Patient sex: M
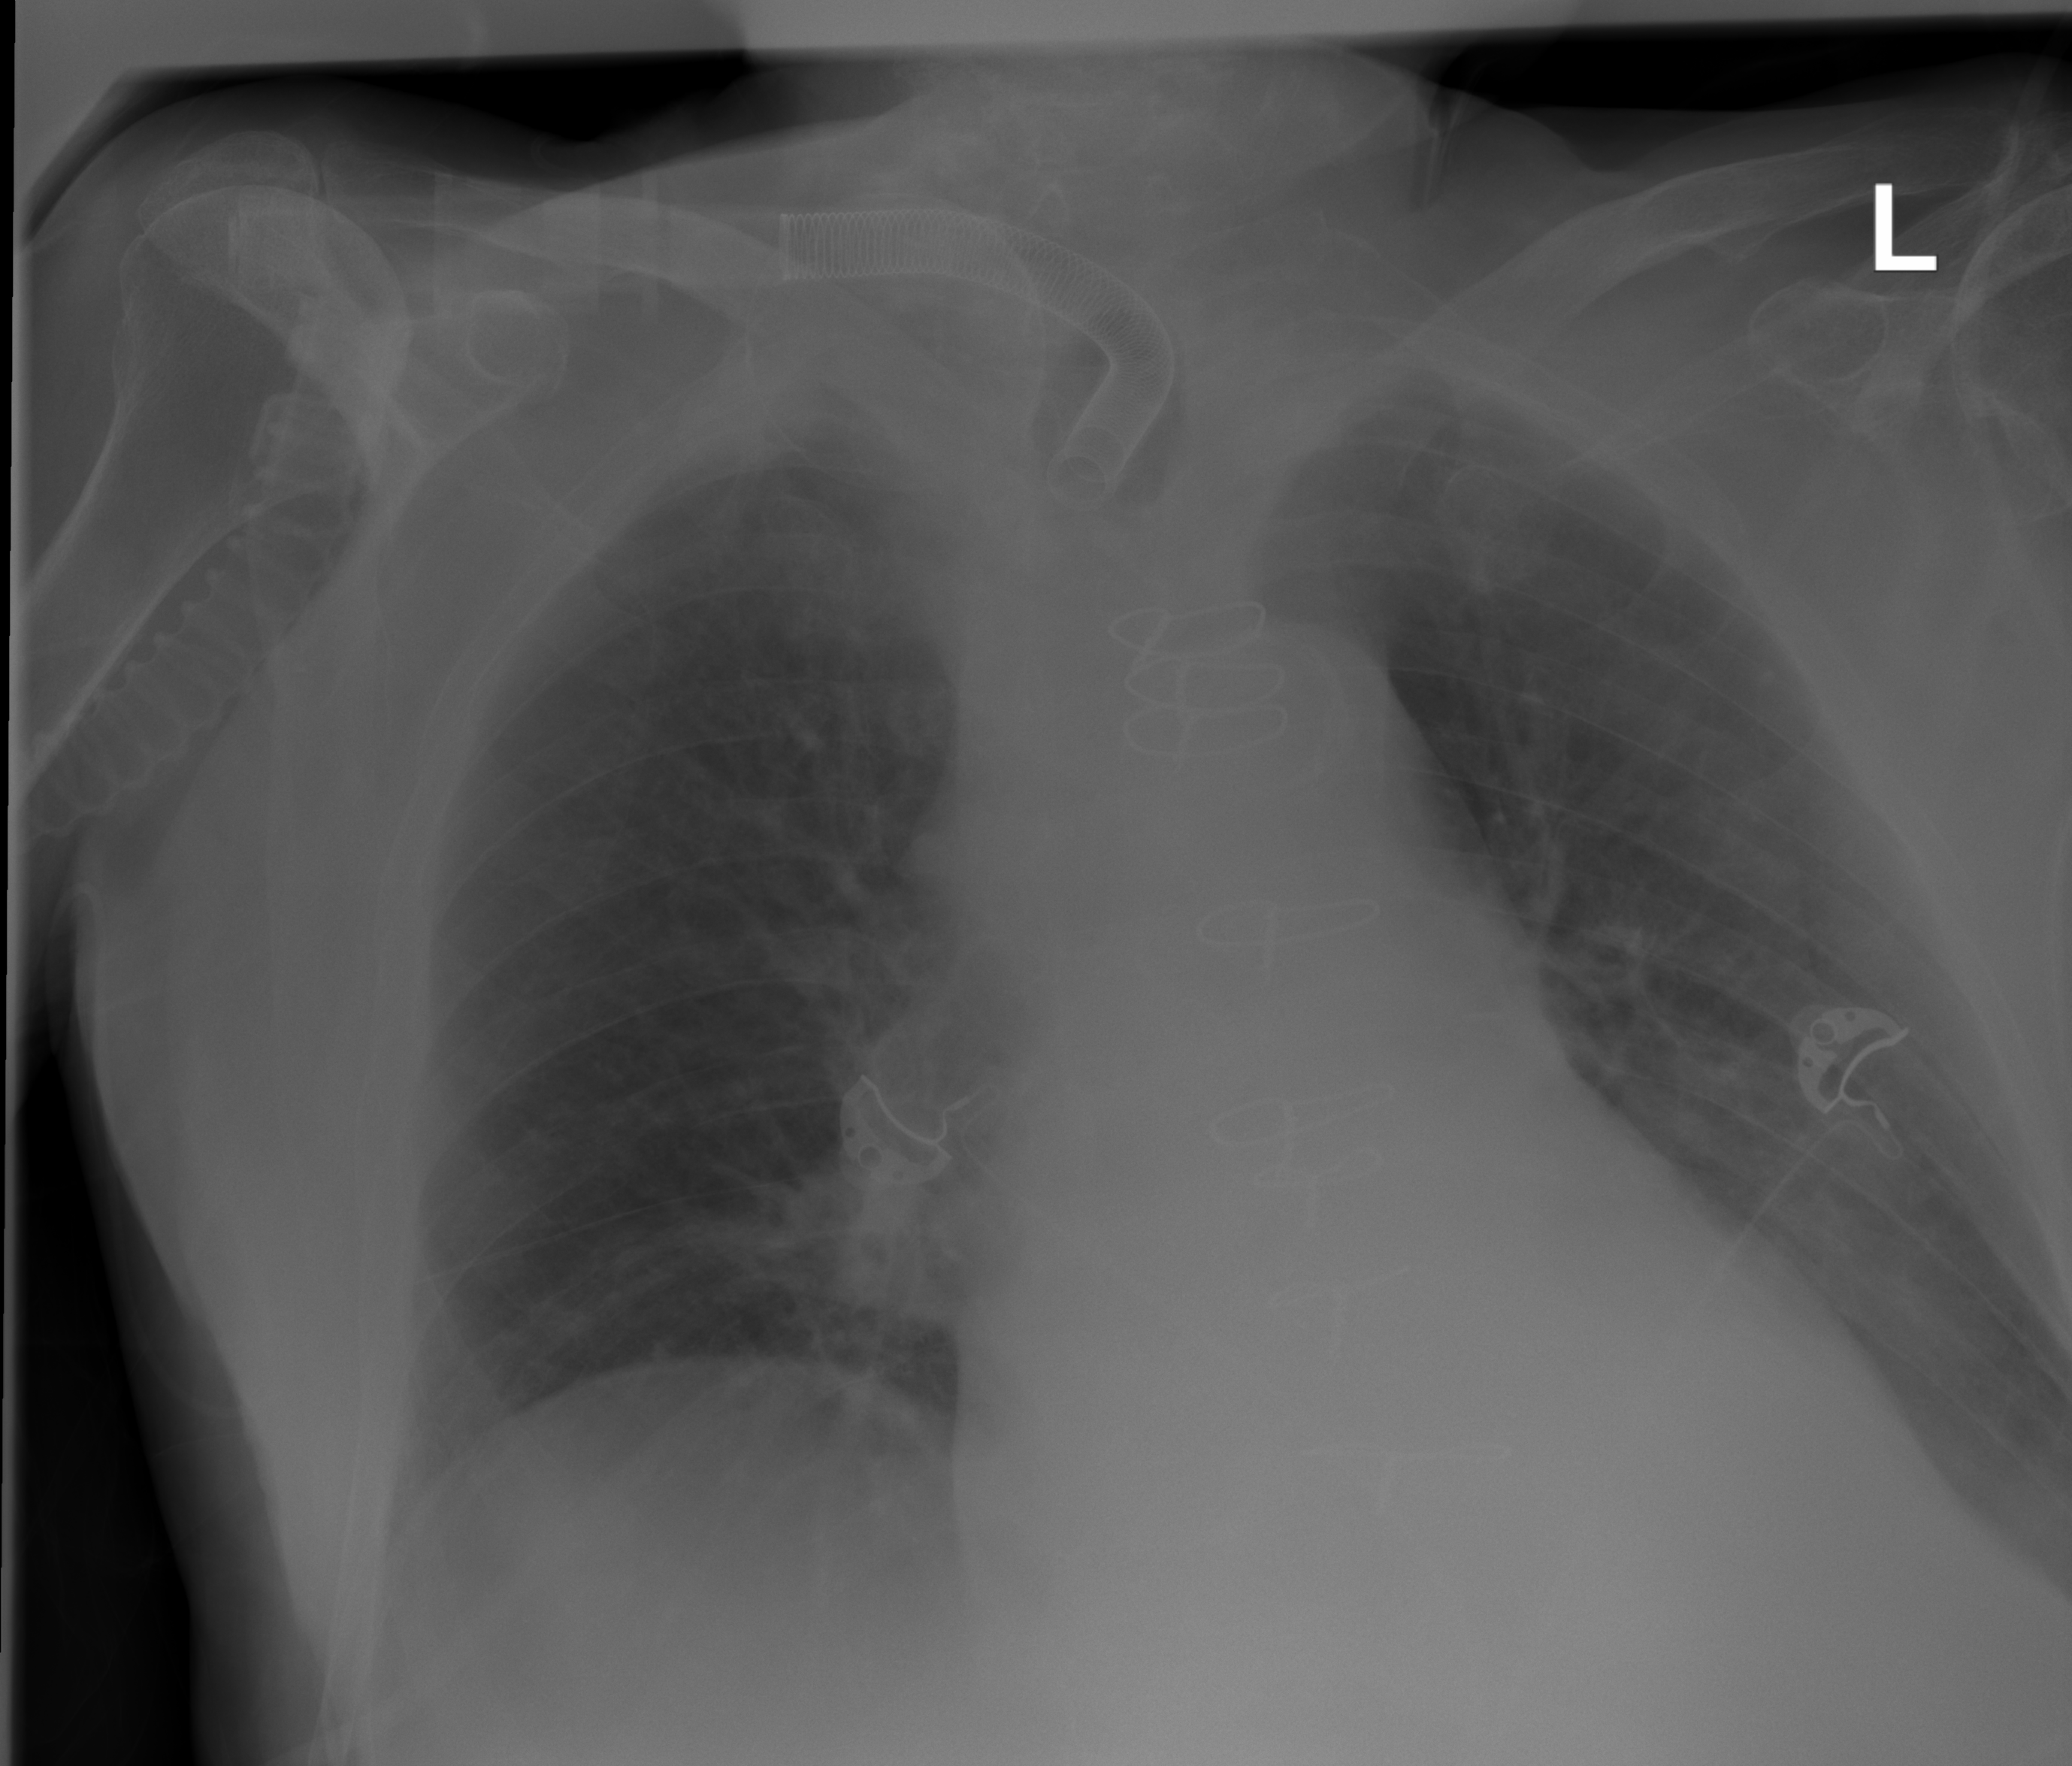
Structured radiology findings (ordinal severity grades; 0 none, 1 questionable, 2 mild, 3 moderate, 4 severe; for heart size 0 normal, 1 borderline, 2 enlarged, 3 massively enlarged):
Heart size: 2
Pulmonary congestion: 0
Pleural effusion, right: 0
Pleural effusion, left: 1
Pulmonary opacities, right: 0
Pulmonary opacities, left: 1
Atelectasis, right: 0
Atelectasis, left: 0